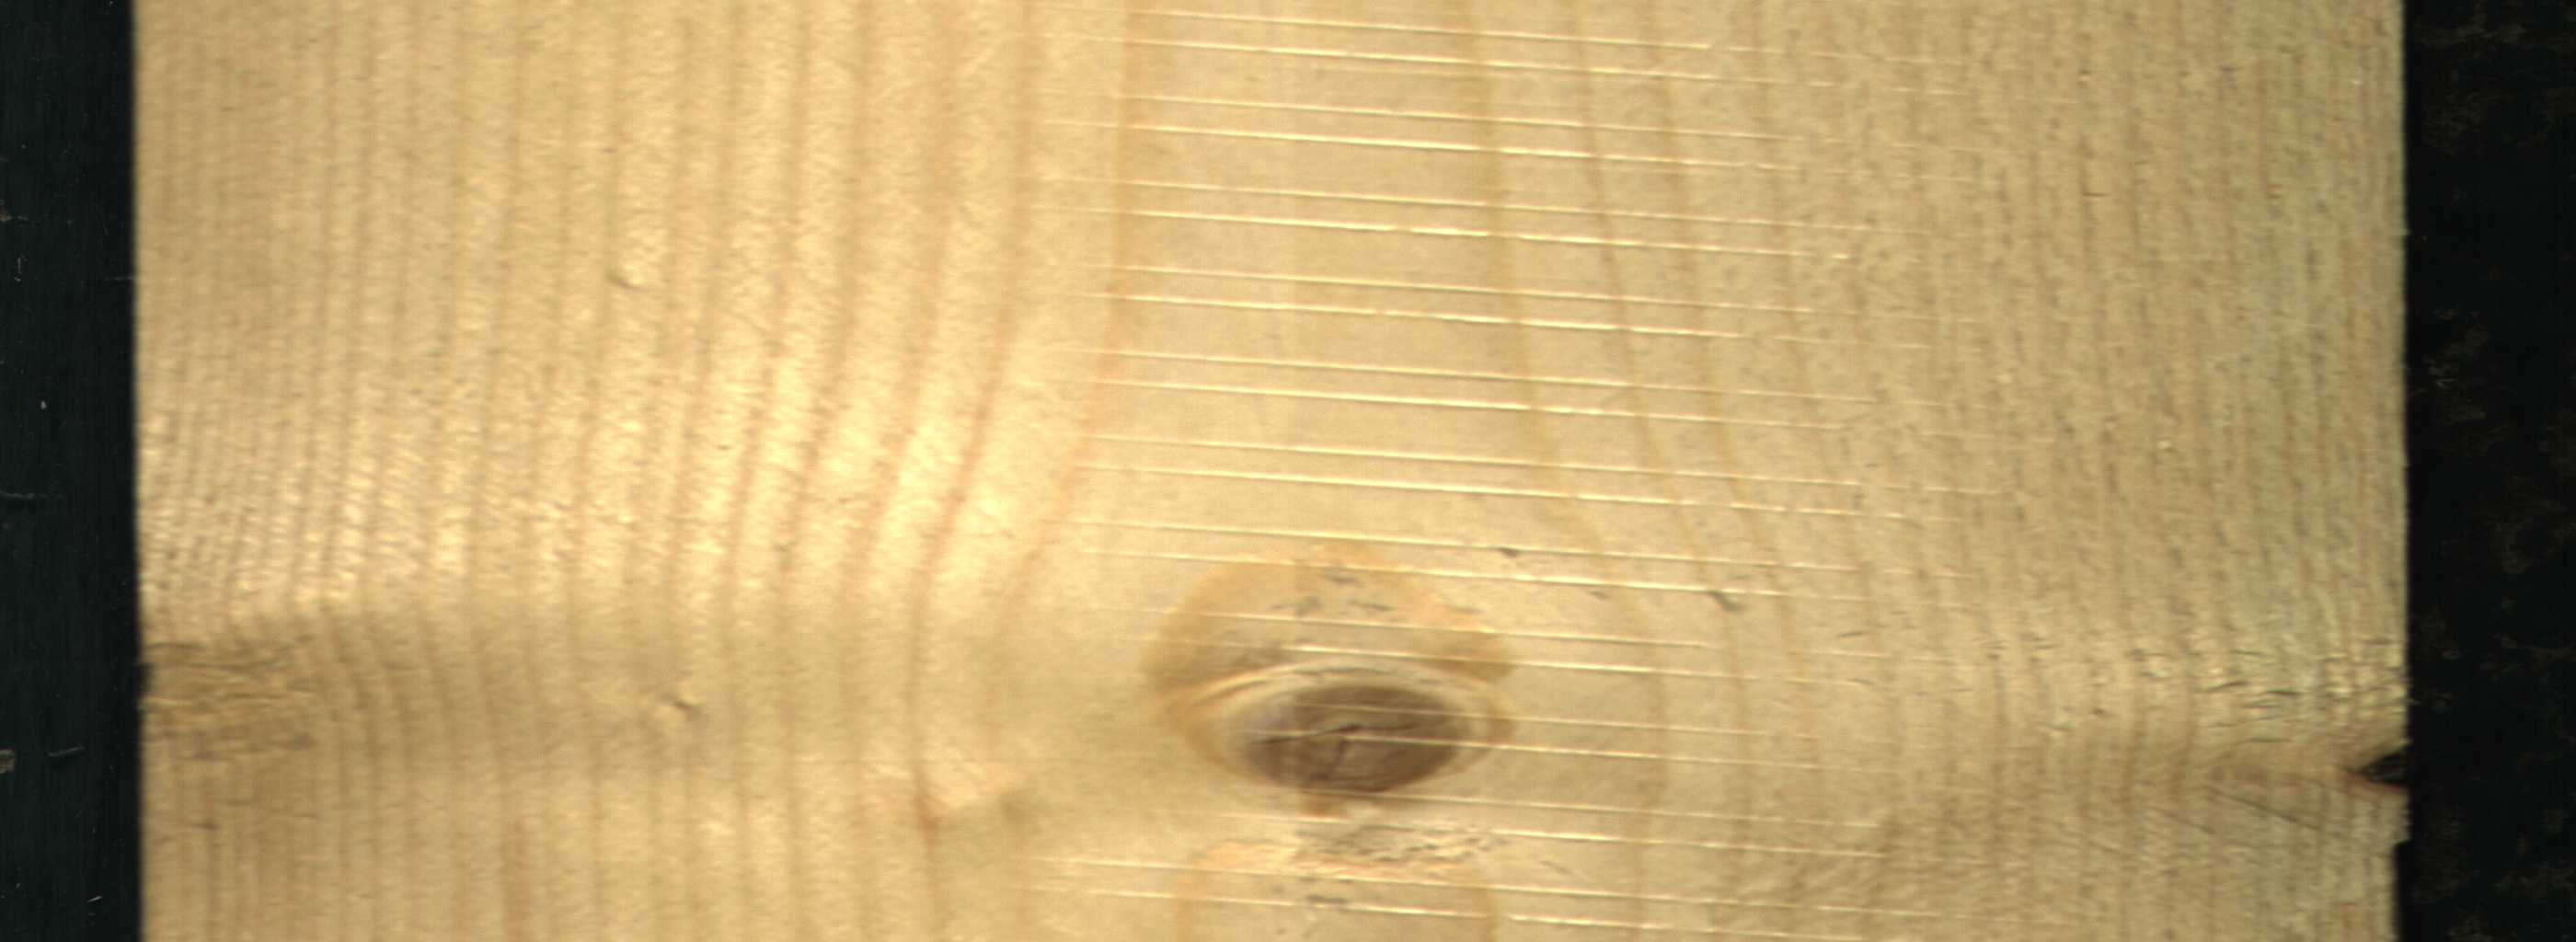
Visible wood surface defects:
Knot_missing
Live_Knot